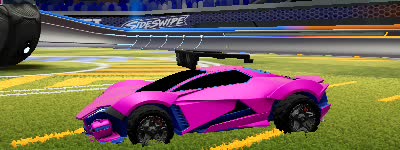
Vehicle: werewolf